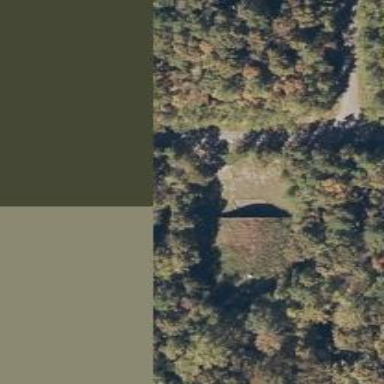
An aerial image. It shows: Military bunker.